Question: I am trying to append this JSON array to a select box
'''
{
"10":"Branche",
"2":"Marketing & Comunicatie",
"8":"Test Branche 1",
"9":"Test Branche 2",
"6":"Test Branche 3",
"7":"Test Branche 4",
"1":"Webdevelopment & design"
}
'''
But it doesn't work I encoded it from a PHP array. This is how I am trying to loop through it.
'''
this.addOption = function(name, table, value){
$.ajax({
type: "POST",
data: {action:'add', table:table, value:value},
url: "index.php",
})
.done(function( obj ) {
$("#"+name+"-select").empty()
console.log(name);
$.each(obj, function( key, value ) {
$("#"+name+"-select").append('<option value='+key+'>'+value+'</option>');
});
});
}
'''
Where obj is the JSON array.
It is giving me this error:

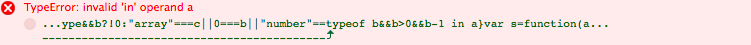
Answer: It appears that your PHP is outputting the JSON with a content type of 'text/html' and because you haven't told jQuery you're expecting JSON, it won't parse the response, and in the end you're trying to call '$.each' on a string.
Add a dataType to tell jQuery to explicitly parse the response as JSON:
'''
$.ajax({
type: "POST",
data: {action:'add', table:table, value:value},
url: "index.php",
dataType: 'json'
})
'''
Alternatively, set the correct content type in your PHP:
'''
header('Content-type: application/json');
echo json_encode(...);
'''